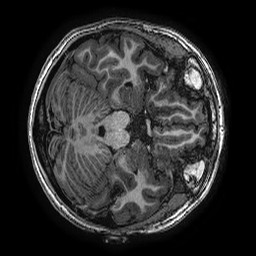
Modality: T1w
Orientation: axial
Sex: female
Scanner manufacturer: ge
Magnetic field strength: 3 T
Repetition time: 0.007644 s
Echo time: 0.003468 s